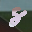
Label: 8